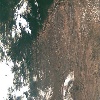
Label: land